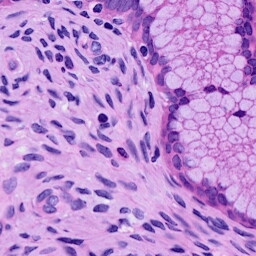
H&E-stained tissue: Cervix